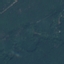
Land use / land cover: Forest